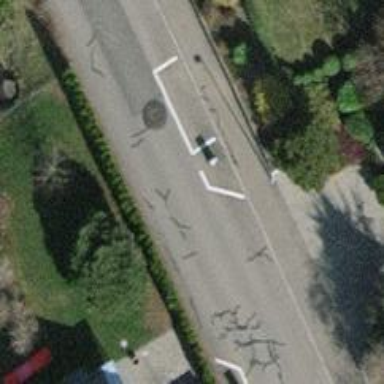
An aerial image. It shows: Chicane for traffic calming.